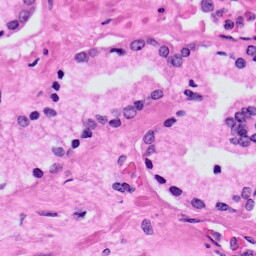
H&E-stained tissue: Prostate